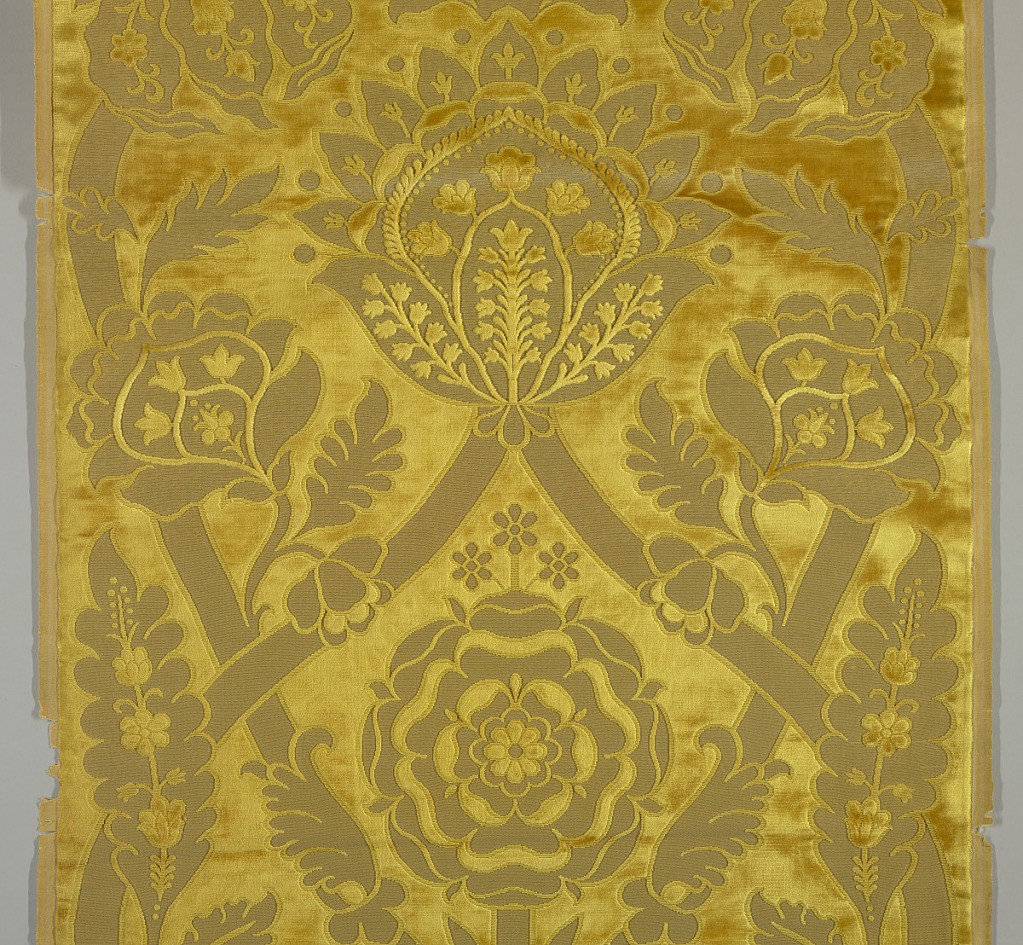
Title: Fragment
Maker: F. Schumacher & Co., New York, NY, USA, founded 1889
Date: ca. 1890
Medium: silk, metallic, velvet Technique: plain weave with supplementary warps forming cut and uncut pile.
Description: Design of crown, large flower and Tudor Rose and curving straps. Gold color. Woven as a sample with header top and bottom.